Field crop: maize
Growth stage: 2
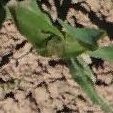
Species: maize